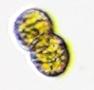
Label: Margalefidinium